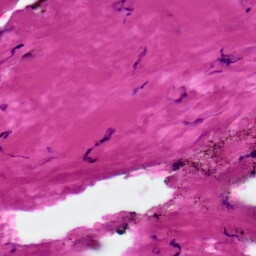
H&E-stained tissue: Ovarian